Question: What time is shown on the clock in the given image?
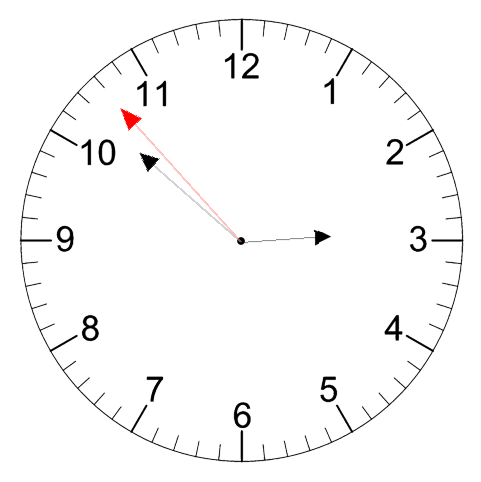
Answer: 02:51:53